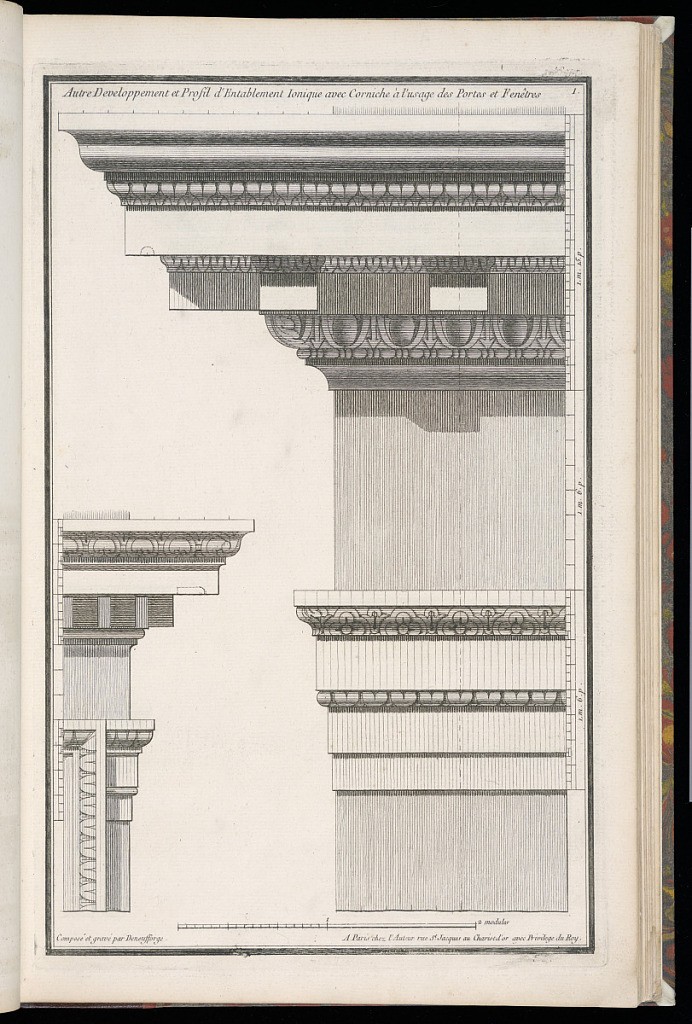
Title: Autre Developpement et Profil d'Entablement Ionique avec Corniche à l'usage des Portes et Fenêtres
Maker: Jean-François de Neufforge, Flemish, 1714–1791
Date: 1768
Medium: Engraving on paper
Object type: Print
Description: Façade and profiles of an entablature in the style of the Ionic order. The plate is signed and numbered